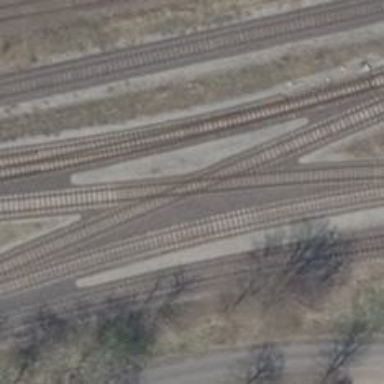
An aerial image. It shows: Railway crossing.